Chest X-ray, PA view. Patient: 57 years old, sex F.
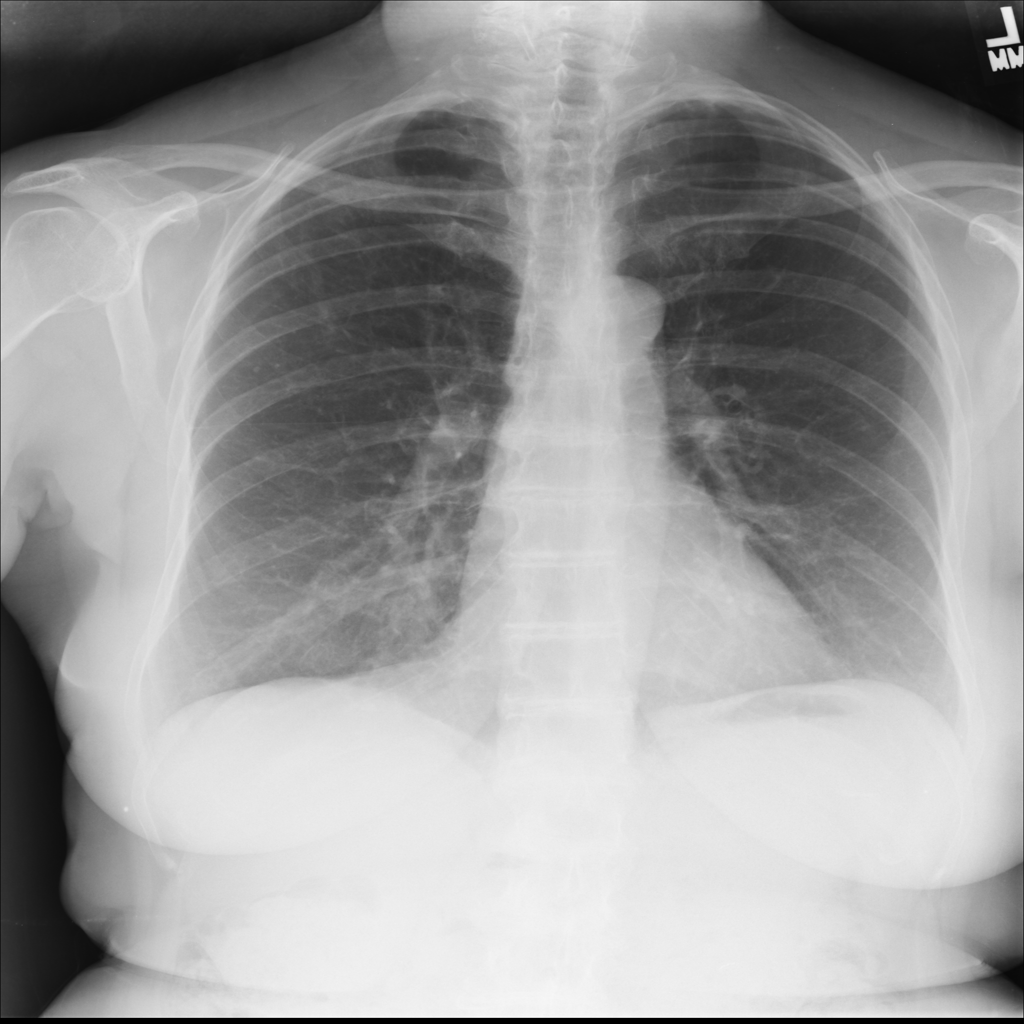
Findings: No Finding